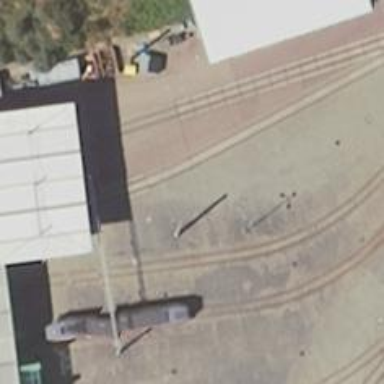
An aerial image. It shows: Tram railway yard with electrified contact lines.